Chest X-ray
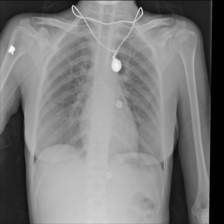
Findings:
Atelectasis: negative
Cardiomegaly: negative
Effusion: negative
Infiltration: negative
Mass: negative
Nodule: negative
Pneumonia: negative
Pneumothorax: negative
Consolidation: negative
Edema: negative
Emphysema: negative
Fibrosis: negative
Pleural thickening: negative
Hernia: negative